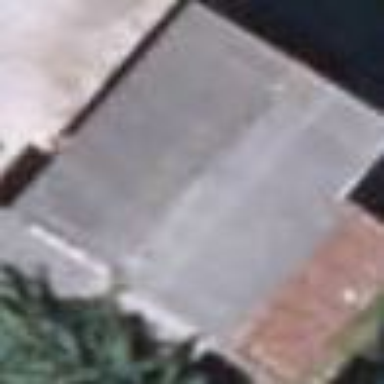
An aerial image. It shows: Shed building.